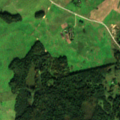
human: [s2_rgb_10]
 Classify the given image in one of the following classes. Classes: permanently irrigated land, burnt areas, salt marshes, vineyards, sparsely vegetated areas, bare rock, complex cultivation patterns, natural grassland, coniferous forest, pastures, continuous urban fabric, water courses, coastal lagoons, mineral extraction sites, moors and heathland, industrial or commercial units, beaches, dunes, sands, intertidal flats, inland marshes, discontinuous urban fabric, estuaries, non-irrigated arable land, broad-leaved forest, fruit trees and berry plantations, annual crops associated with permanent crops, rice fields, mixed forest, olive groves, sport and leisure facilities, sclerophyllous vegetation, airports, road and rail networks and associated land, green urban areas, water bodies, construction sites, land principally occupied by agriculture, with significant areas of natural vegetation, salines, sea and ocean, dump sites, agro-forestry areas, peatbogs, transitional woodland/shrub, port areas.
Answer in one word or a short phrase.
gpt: pastures, land principally occupied by agriculture, with significant areas of natural vegetation, broad-leaved forest